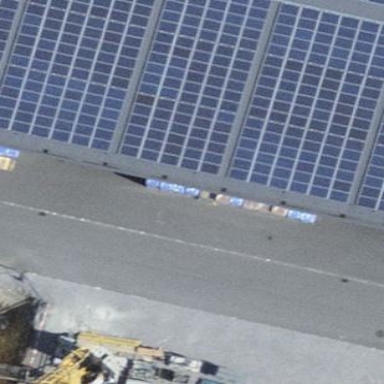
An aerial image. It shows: Solar photovoltaic panel generator.